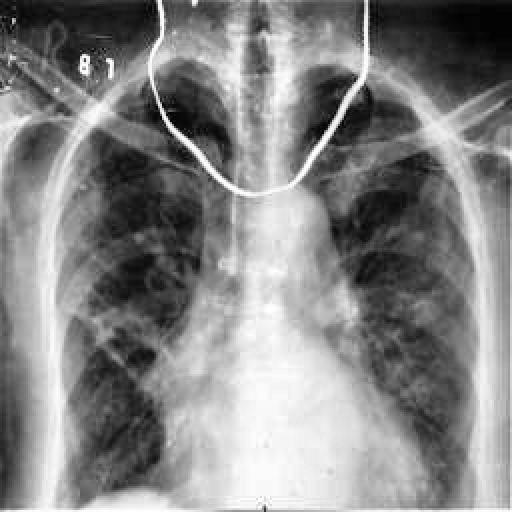
Finding: TUBERCULOSIS